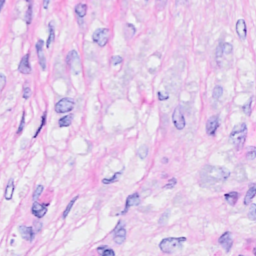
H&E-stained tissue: Breast